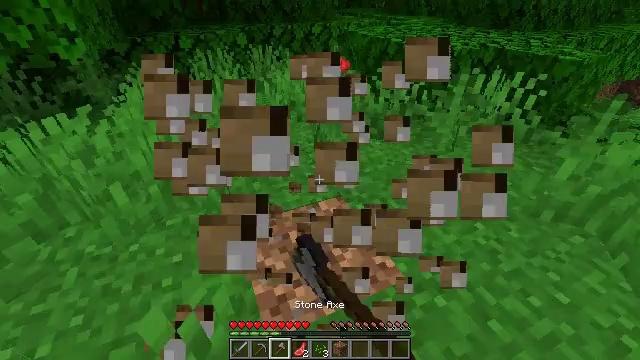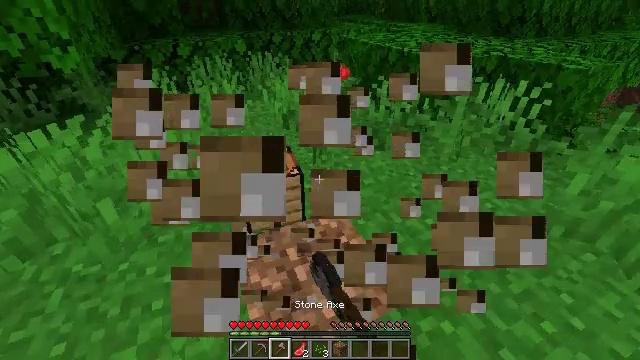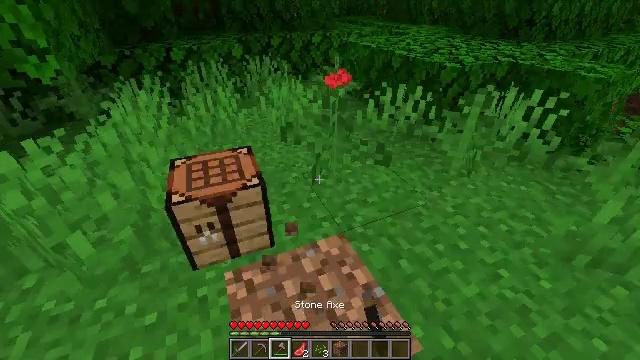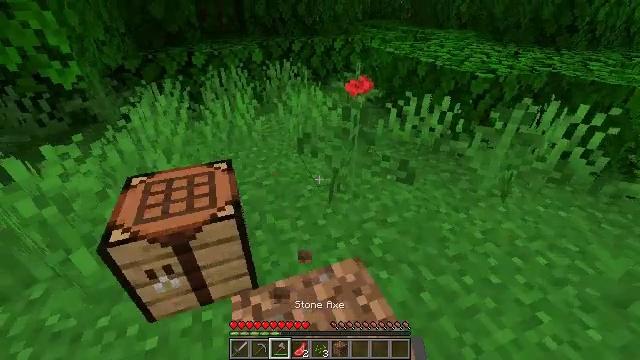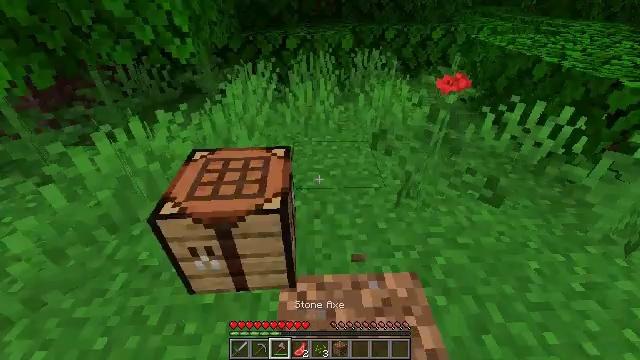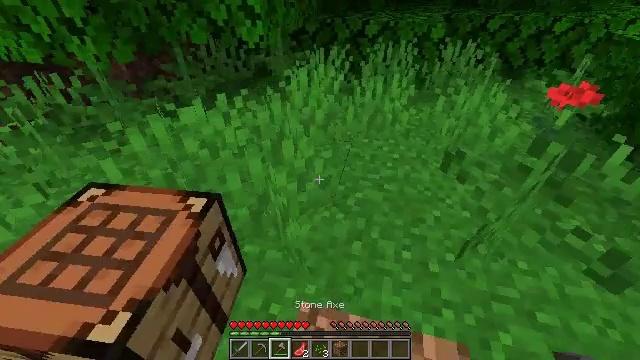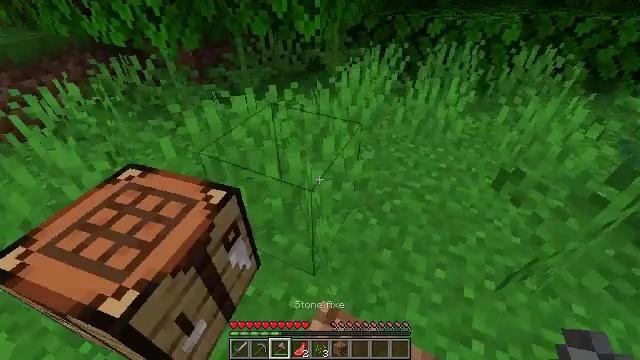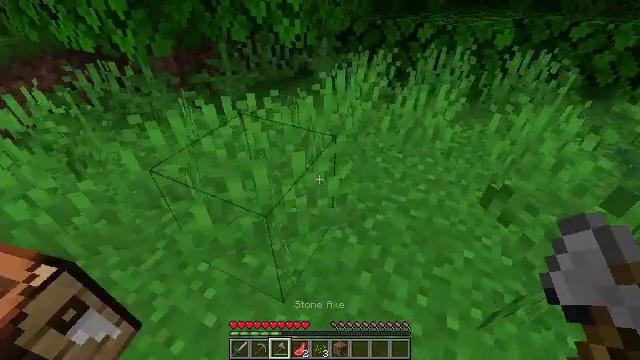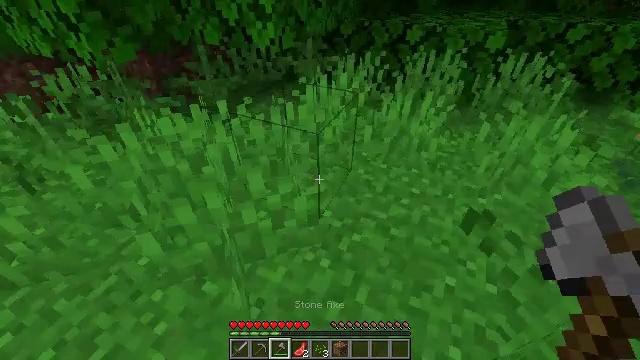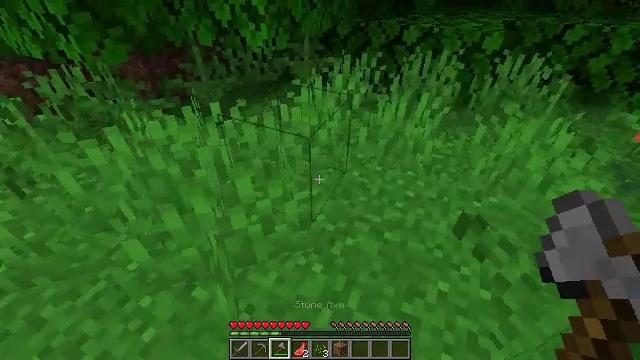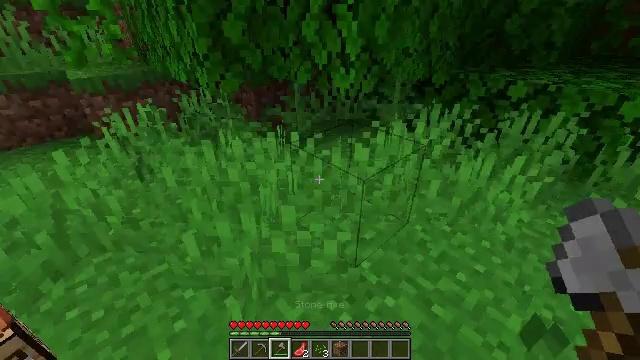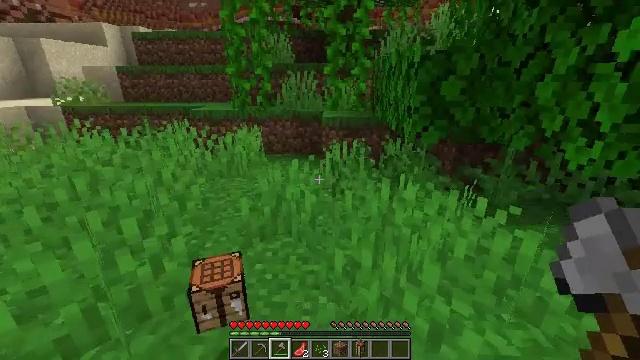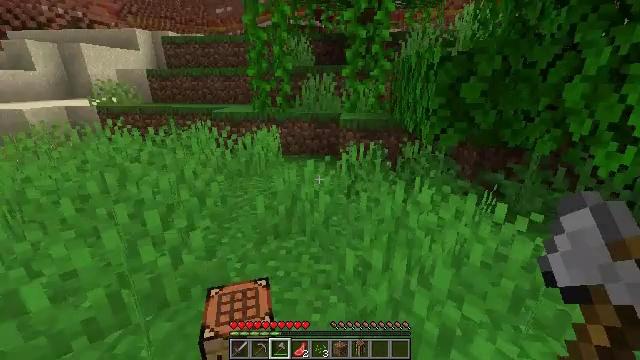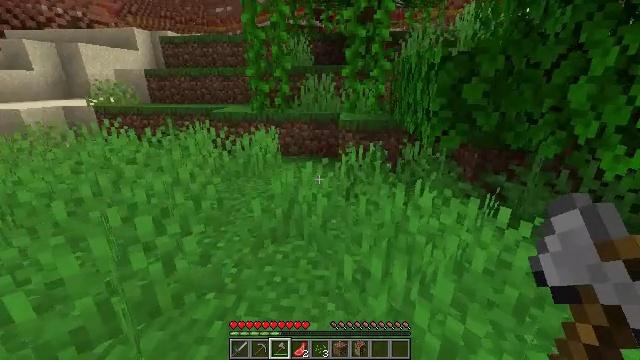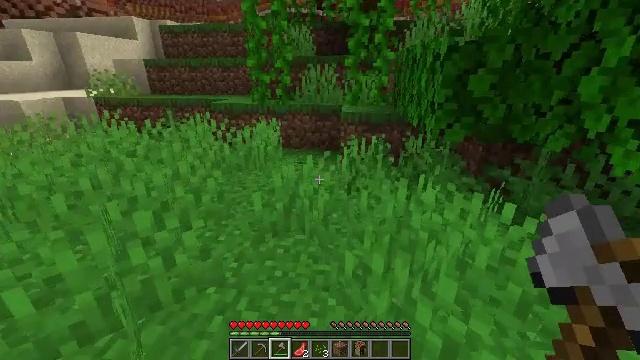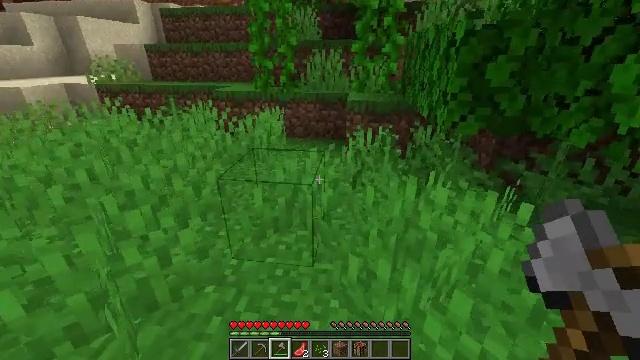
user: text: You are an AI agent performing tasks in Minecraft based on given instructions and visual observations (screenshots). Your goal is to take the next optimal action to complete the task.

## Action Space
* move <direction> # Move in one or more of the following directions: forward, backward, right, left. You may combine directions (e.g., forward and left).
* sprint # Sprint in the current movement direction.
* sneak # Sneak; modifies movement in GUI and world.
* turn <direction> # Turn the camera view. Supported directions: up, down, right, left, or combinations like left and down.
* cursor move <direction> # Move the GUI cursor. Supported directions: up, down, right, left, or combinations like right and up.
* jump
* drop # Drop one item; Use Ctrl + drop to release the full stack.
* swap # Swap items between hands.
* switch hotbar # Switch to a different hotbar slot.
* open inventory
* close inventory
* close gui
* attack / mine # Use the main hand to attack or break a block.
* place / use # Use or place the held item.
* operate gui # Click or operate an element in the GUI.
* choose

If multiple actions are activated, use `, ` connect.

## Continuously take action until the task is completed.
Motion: motion action
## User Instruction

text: Mine the brown terracotta block.
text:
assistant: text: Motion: move forward, turn up
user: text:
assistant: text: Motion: move forward
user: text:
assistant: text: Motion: move forward, turn left
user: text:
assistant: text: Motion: move forward, turn left and down
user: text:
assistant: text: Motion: move forward and move right, turn left and down
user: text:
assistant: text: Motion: move forward and move right, turn left
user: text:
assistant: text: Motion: move forward and move right
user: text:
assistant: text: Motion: move forward and move right
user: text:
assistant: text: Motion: move right
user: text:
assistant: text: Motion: turn left and up
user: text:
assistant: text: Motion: turn left and up
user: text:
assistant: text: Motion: turn left
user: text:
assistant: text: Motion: move forward
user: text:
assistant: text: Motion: move forward, turn down
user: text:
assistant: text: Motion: move forward, sprint, turn left and down
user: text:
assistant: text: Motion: move forward, sprint, turn left and down
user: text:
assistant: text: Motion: move forward, sprint, turn left and down
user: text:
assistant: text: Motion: move forward, sprint, turn left and down
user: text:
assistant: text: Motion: move forward, sprint, turn left and up
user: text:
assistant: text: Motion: move forward, sprint, turn left and up
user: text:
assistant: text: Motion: move forward, sprint, turn up
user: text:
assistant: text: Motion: move forward, sprint, turn right and up
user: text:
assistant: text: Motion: move forward, sprint, turn up
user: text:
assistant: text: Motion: move forward, sprint, turn left and down
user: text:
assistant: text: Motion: move forward, sprint, turn left
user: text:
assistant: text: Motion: move forward, sprint
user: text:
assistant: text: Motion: move forward, sprint, turn left and up
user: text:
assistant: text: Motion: move forward, sprint, turn left and up
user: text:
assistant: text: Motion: move forward, sprint
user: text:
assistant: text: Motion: move forward, sprint, turn left